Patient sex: F
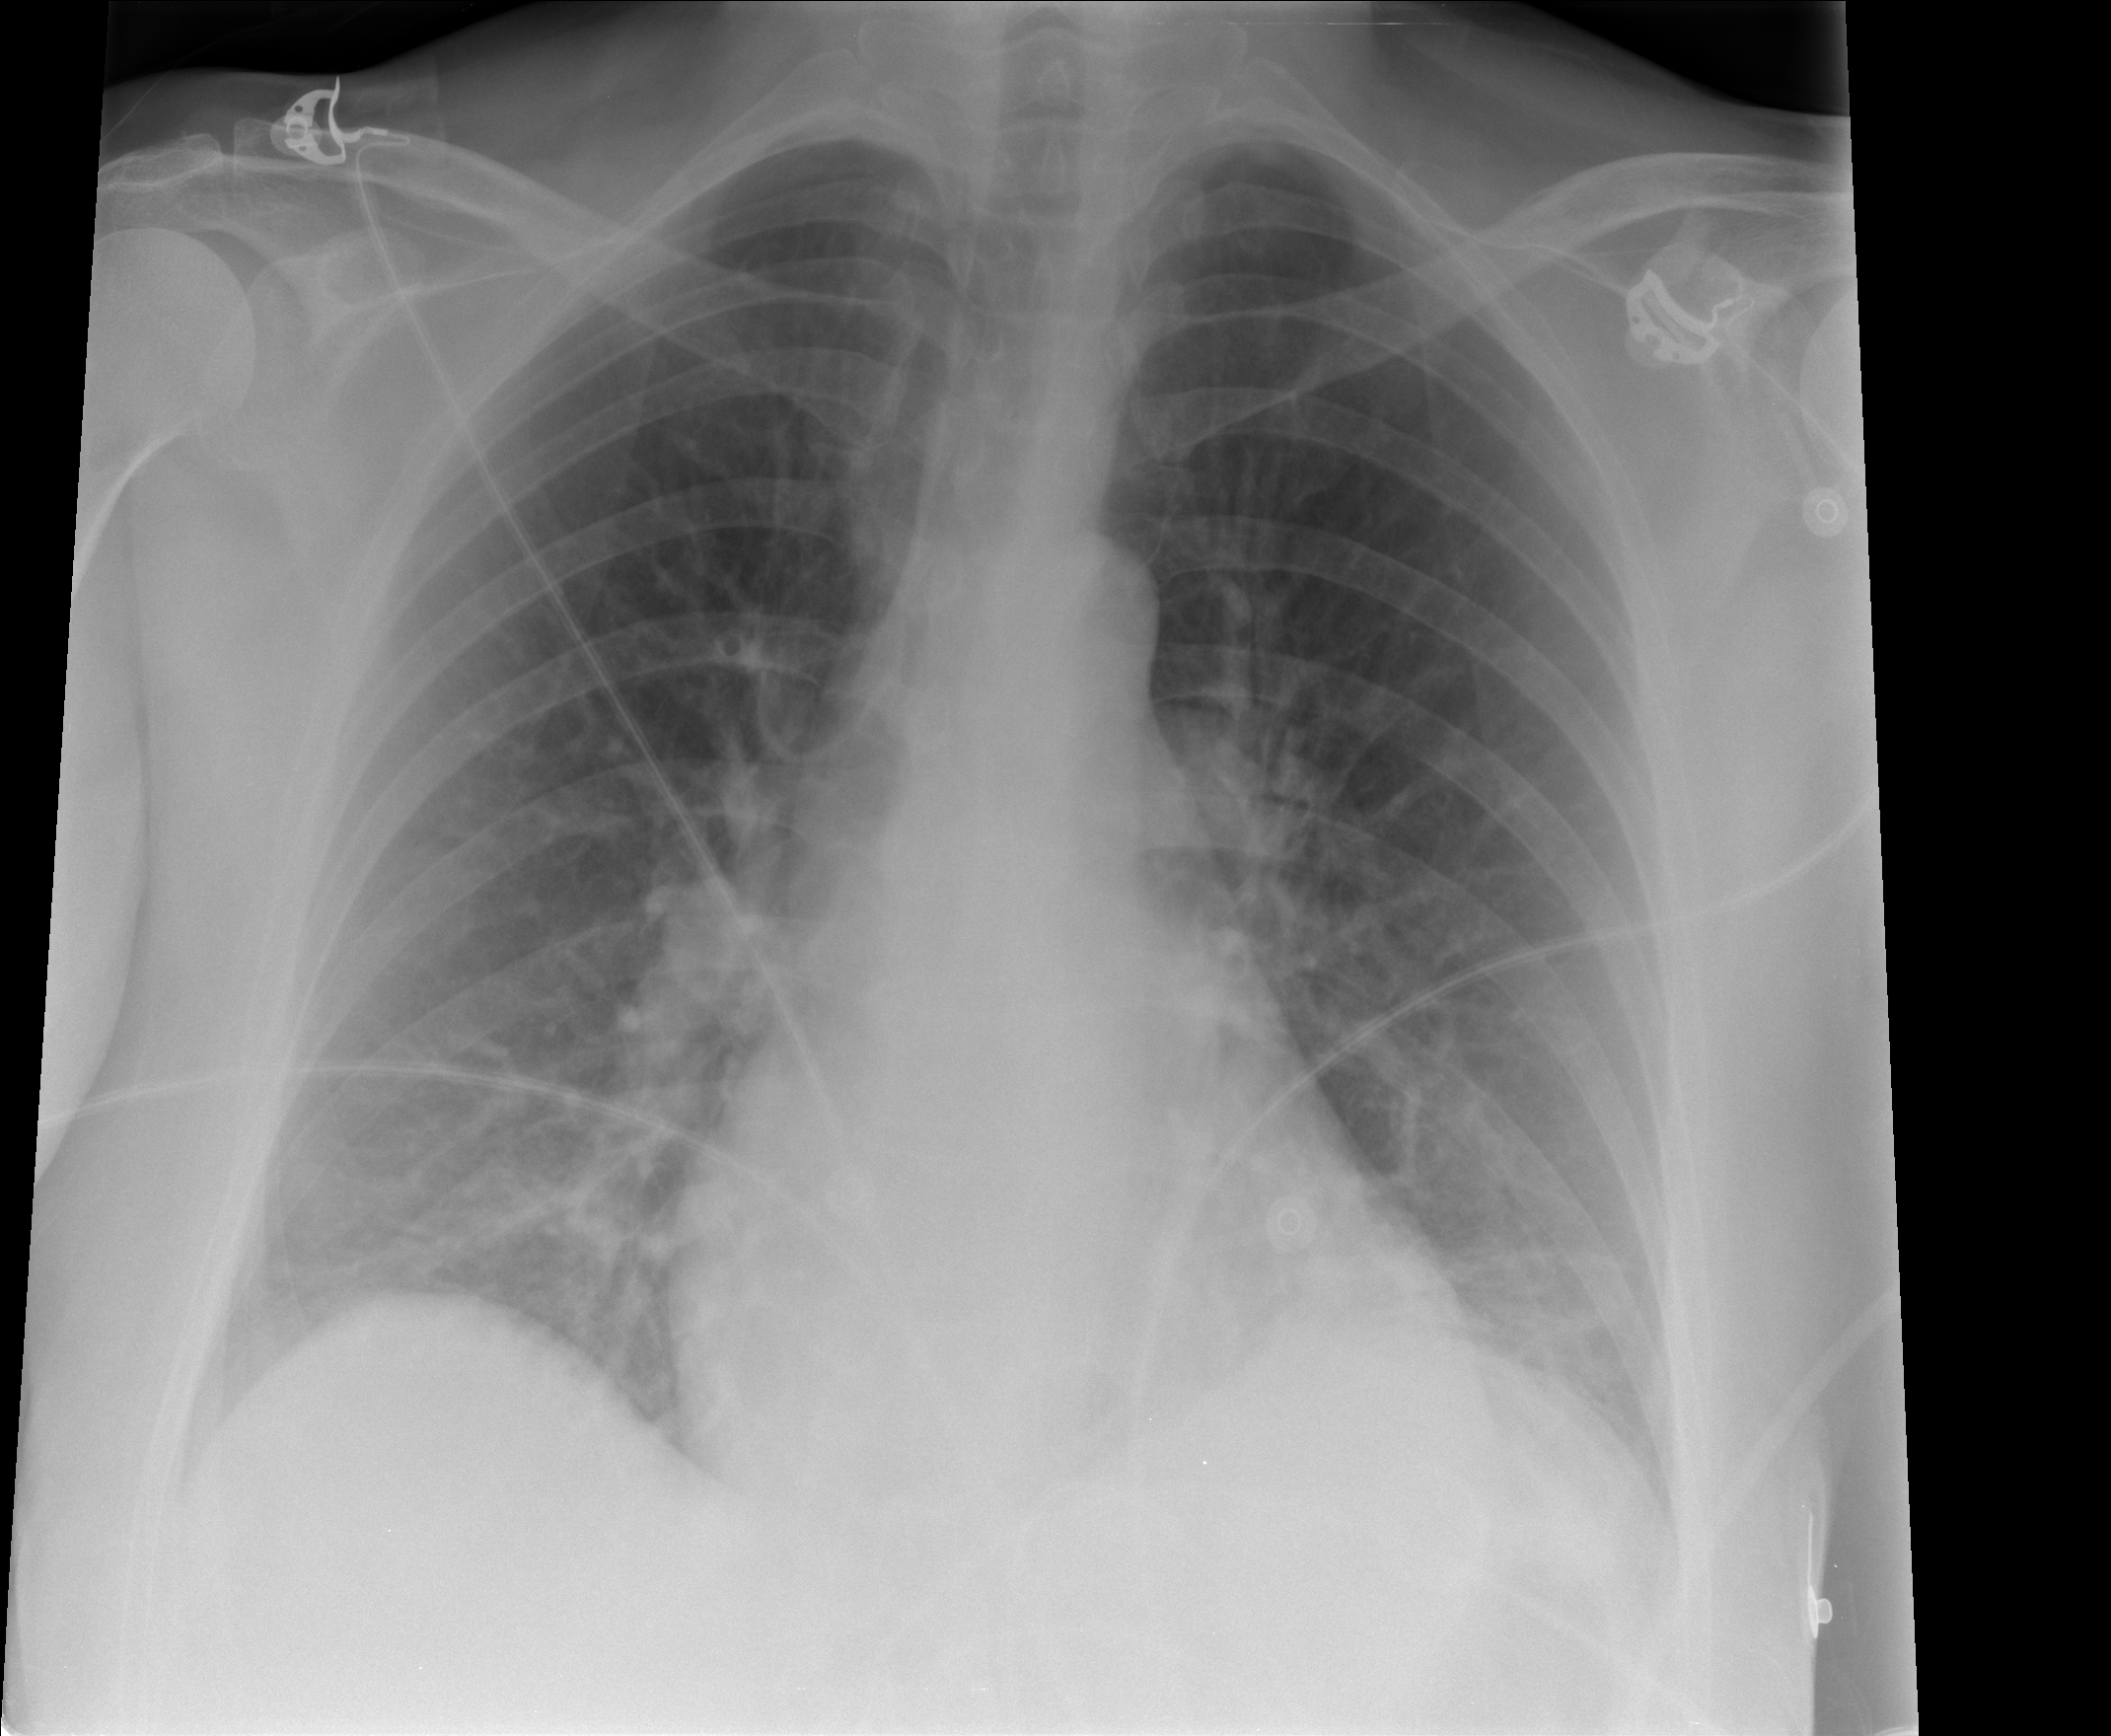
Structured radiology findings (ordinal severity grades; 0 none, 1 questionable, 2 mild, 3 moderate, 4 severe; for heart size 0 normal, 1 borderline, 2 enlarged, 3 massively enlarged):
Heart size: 0
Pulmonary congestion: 0
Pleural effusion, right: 0
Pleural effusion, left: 0
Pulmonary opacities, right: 0
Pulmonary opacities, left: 0
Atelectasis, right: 2
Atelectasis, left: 1